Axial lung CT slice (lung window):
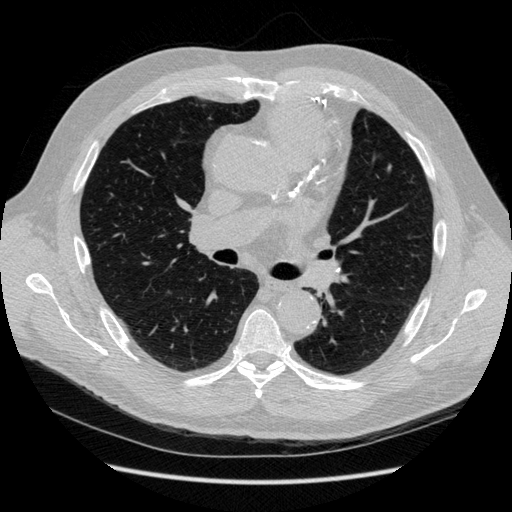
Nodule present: no